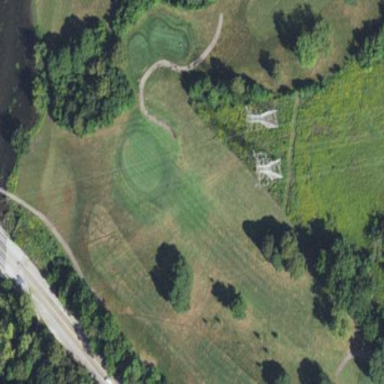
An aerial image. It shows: Well-maintained golf fairway within grassy area designated for the sport of golf.